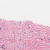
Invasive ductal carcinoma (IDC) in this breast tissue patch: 1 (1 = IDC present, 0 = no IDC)